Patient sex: F
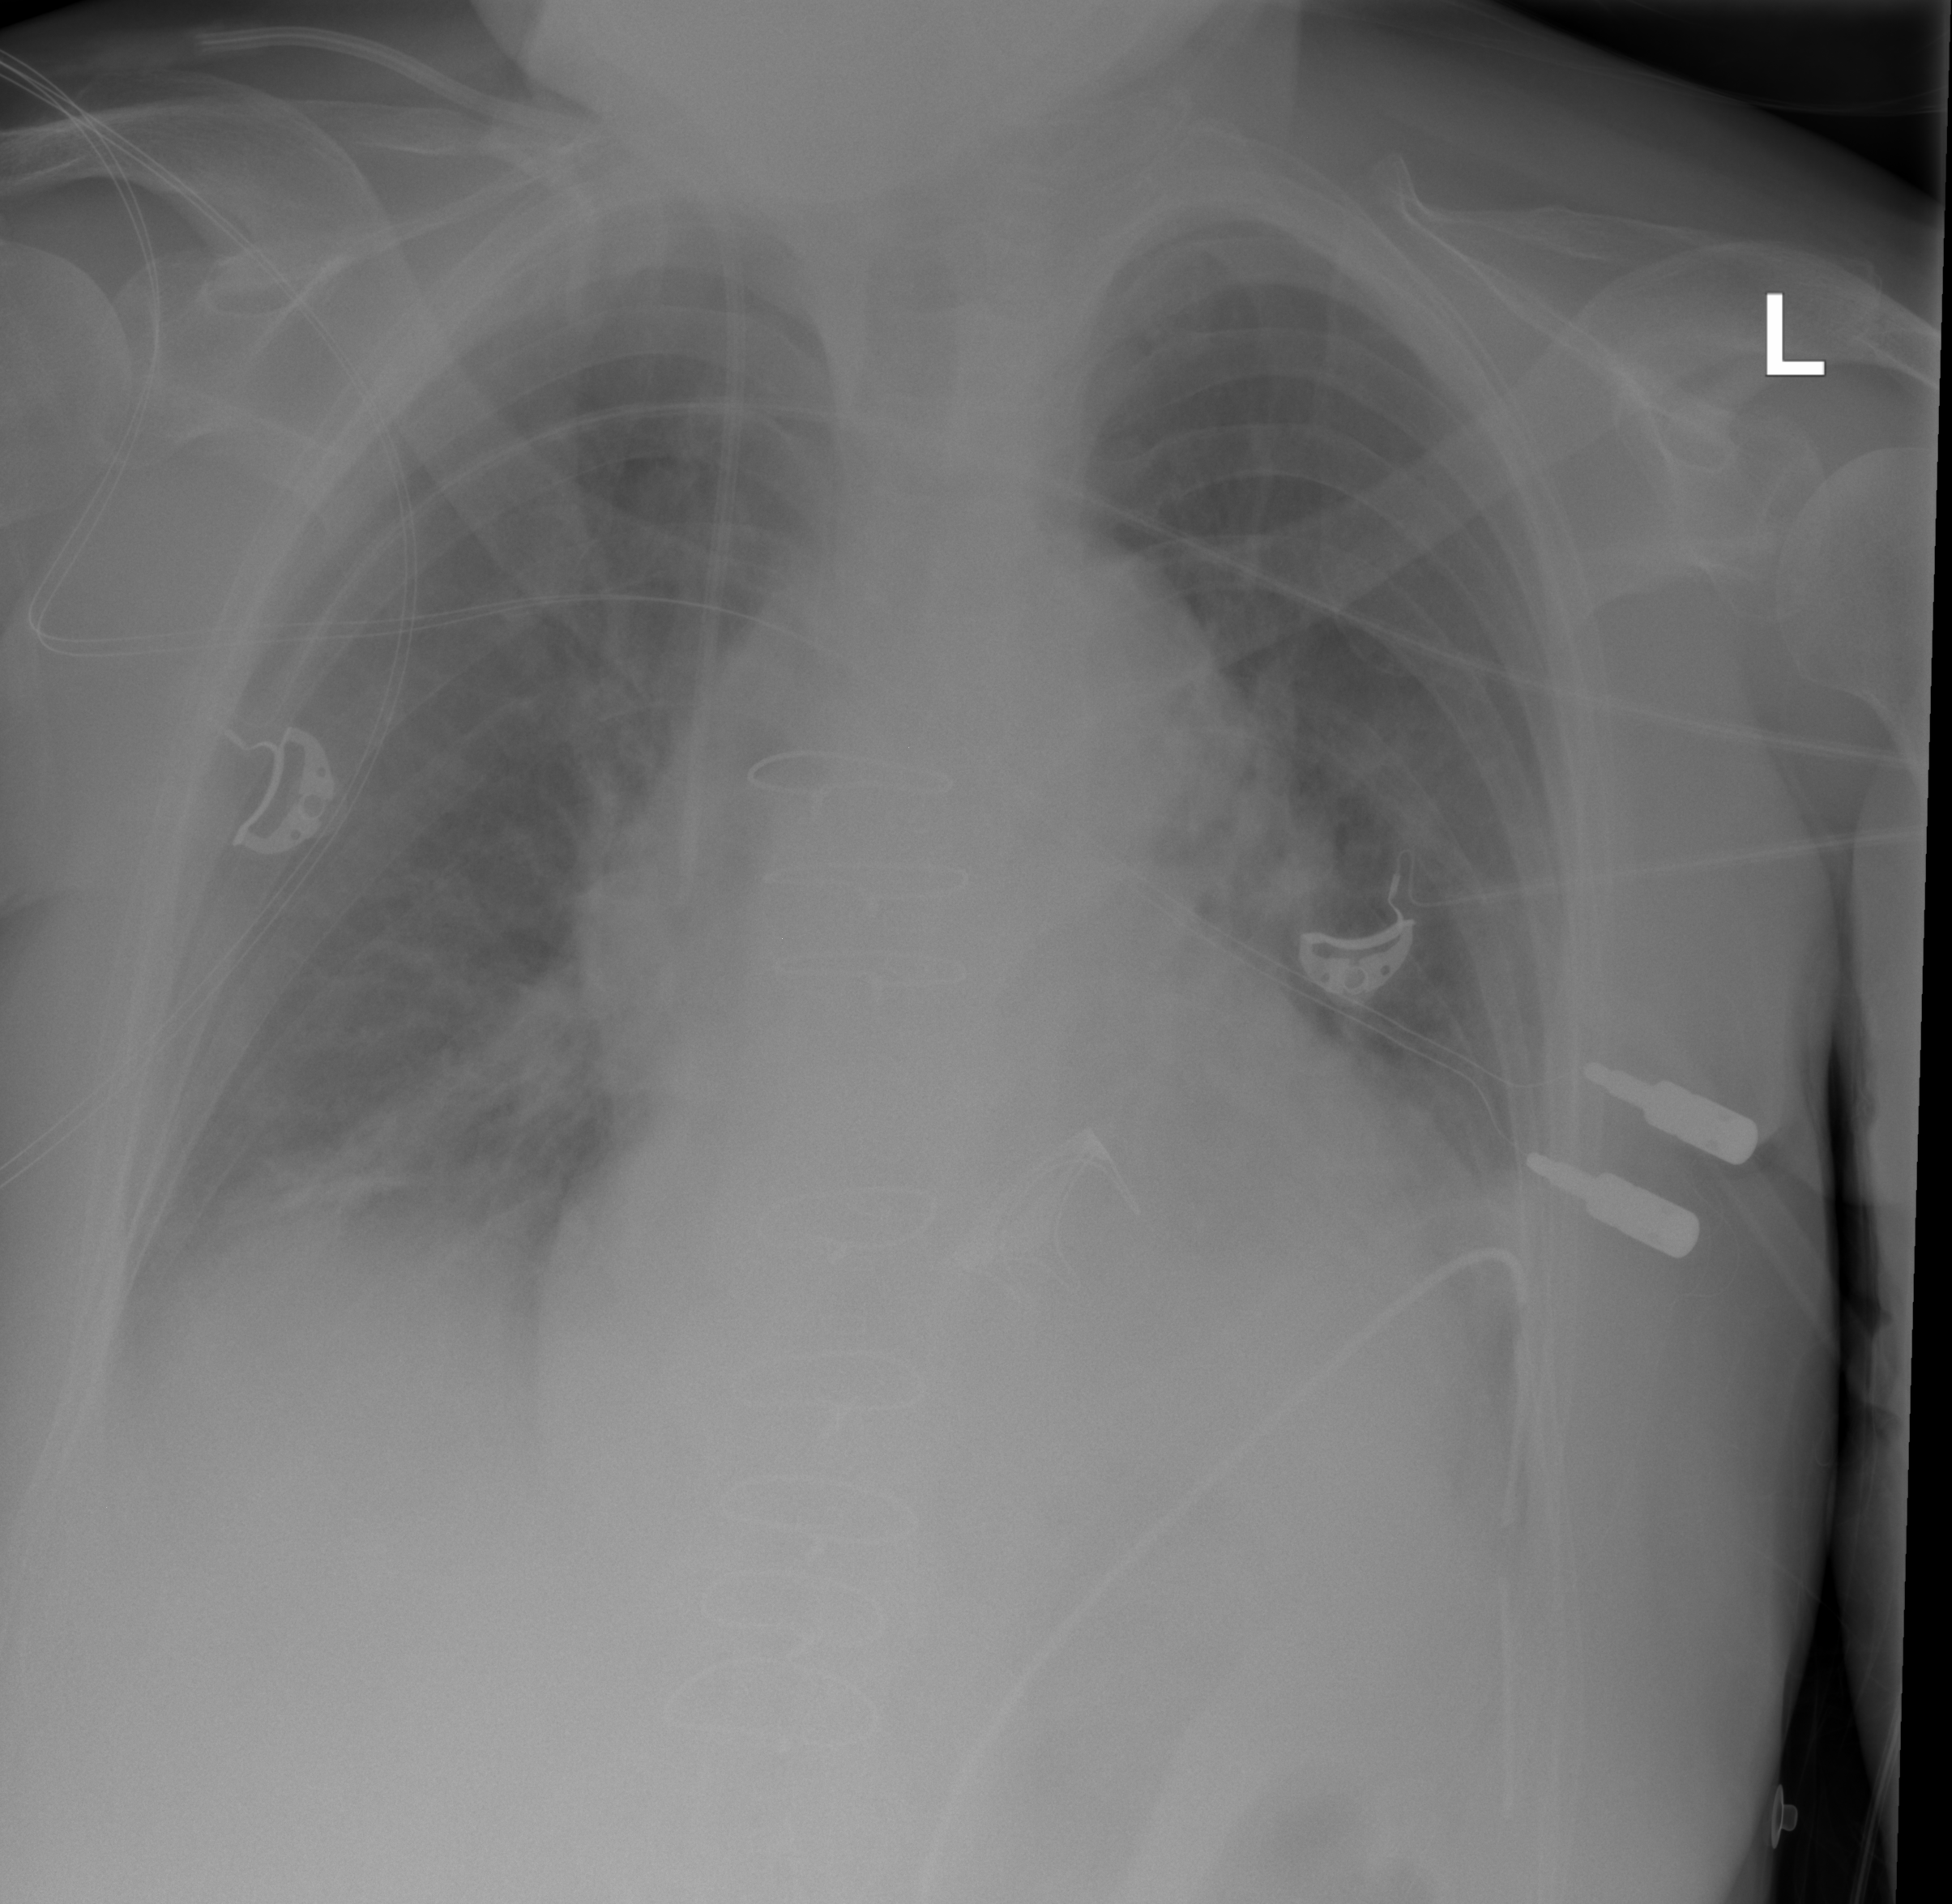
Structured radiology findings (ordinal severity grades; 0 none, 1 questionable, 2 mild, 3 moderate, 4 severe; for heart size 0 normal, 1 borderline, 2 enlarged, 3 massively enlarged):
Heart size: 2
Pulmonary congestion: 0
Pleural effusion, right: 0
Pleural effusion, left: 0
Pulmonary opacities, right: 0
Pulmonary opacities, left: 2
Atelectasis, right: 1
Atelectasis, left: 2